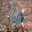
Label: 6